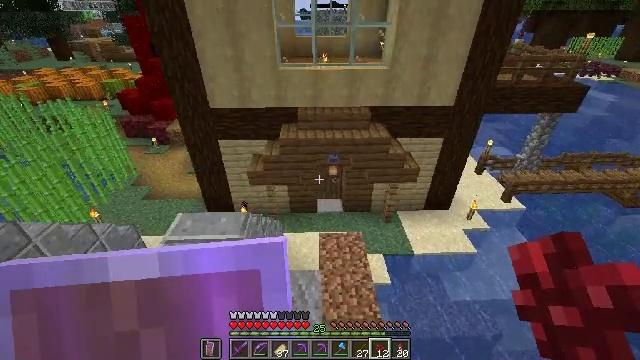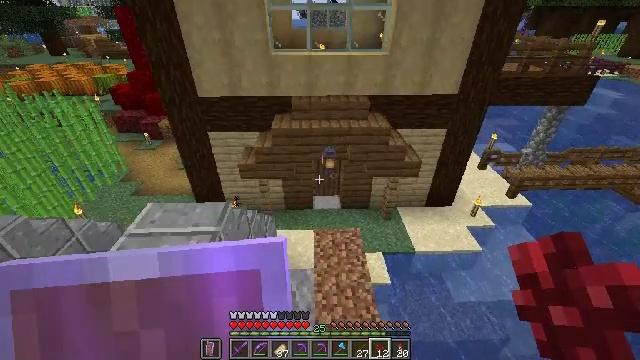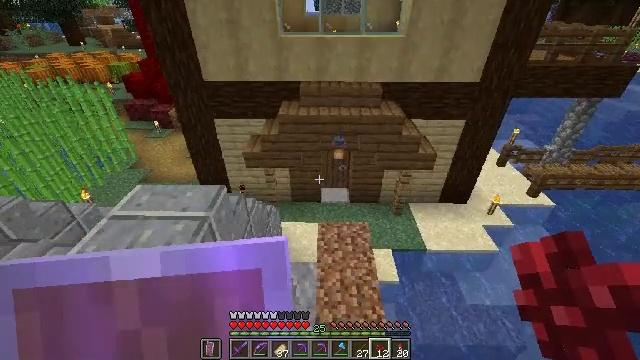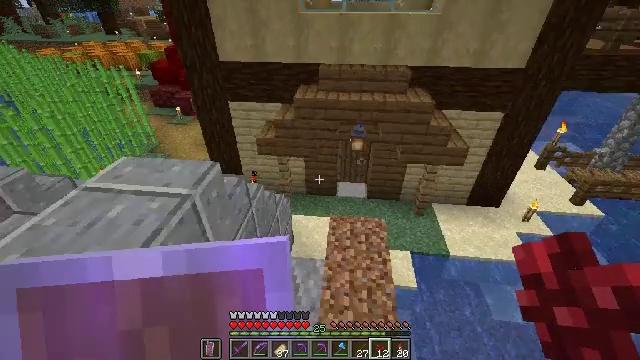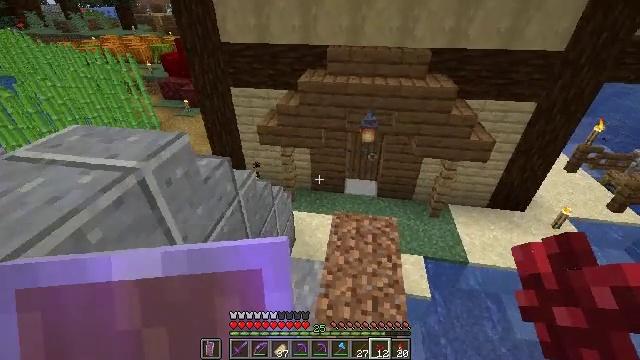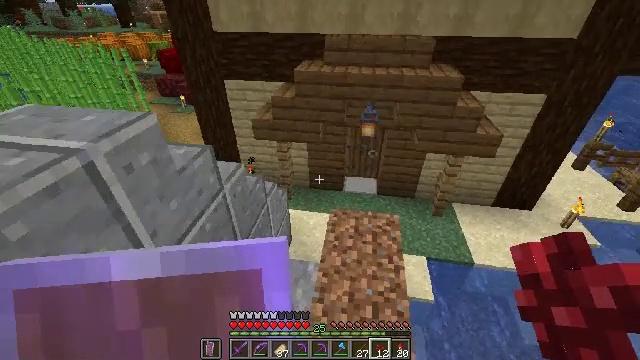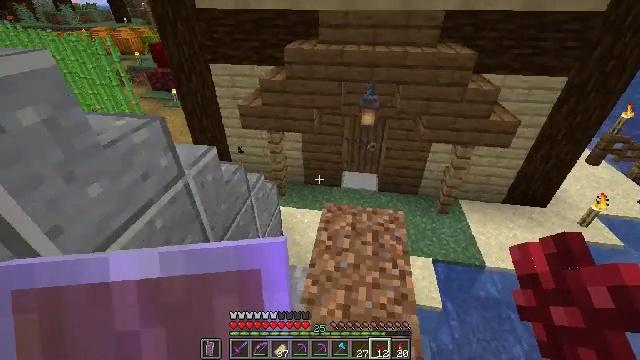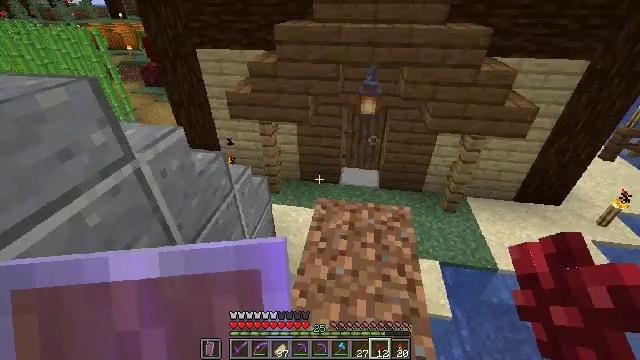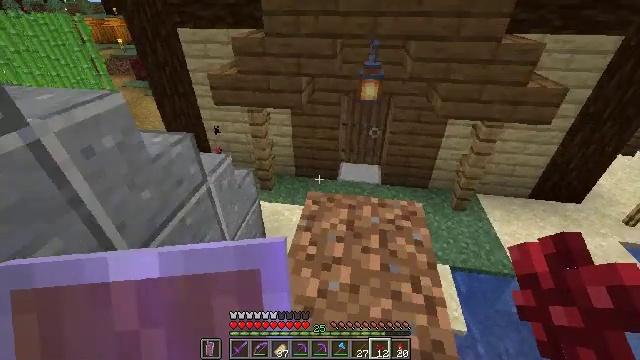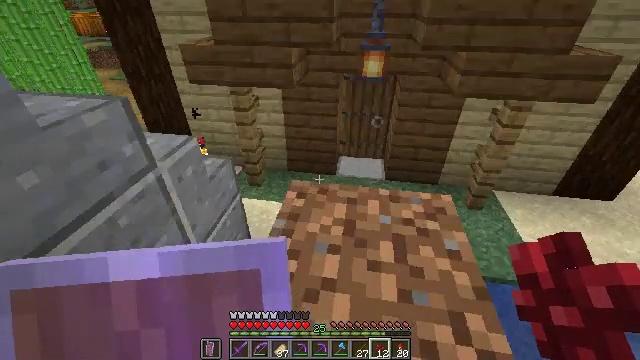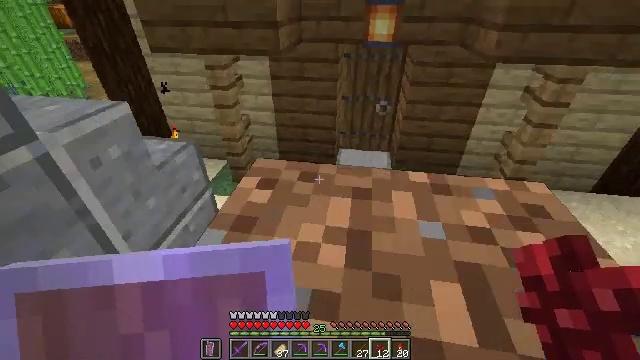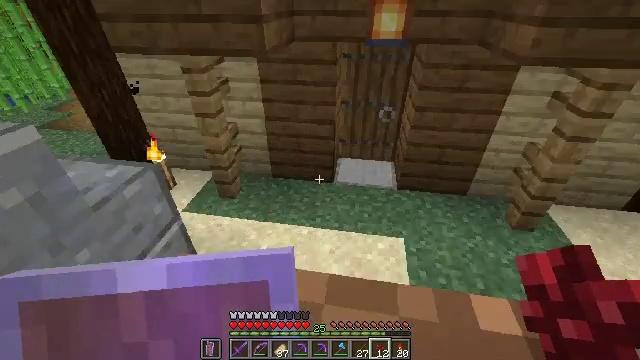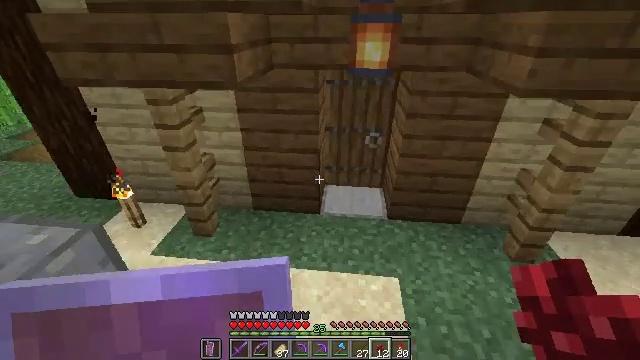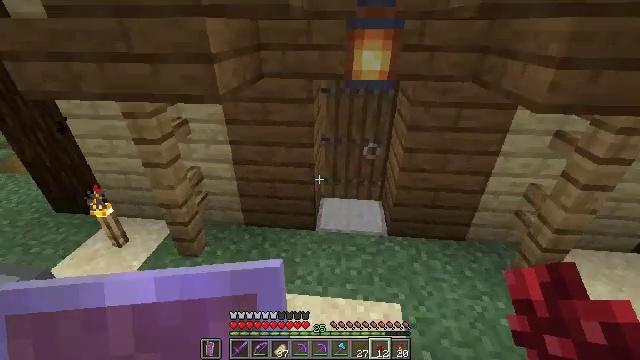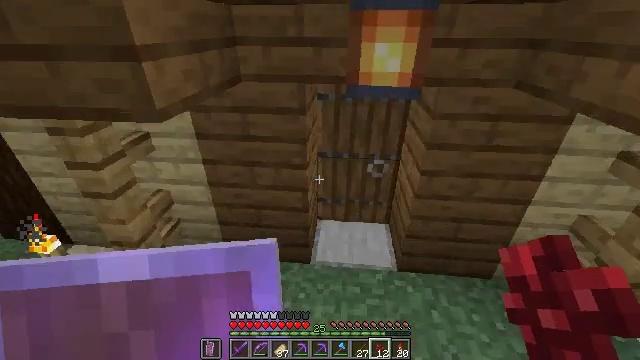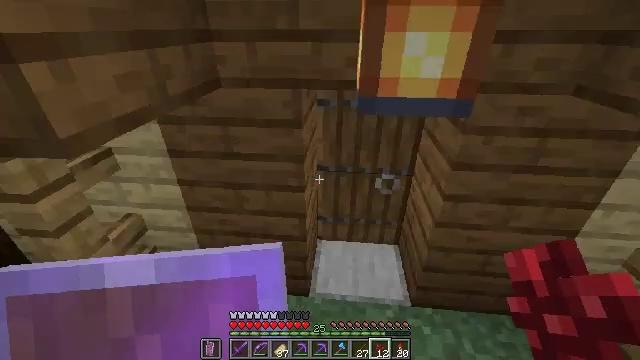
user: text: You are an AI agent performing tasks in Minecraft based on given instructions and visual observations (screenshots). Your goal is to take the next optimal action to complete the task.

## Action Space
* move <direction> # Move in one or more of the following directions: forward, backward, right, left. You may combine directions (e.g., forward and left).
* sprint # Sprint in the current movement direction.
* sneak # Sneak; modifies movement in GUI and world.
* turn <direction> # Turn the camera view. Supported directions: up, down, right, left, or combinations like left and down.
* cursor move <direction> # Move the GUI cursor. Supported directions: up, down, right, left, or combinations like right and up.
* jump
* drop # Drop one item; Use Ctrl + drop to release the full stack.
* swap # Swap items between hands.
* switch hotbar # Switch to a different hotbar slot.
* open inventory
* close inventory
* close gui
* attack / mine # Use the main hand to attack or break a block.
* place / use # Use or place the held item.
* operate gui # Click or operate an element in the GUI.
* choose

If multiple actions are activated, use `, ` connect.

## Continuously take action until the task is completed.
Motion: motion action
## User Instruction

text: Take sugarcane to craft sugar.
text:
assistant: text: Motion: no_op
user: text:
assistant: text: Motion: turn left and down
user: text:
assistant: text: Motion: turn left
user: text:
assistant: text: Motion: turn left
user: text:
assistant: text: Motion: no_op
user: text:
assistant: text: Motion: no_op
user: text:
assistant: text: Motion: no_op
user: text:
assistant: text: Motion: no_op
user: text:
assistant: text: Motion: no_op
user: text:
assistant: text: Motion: move forward
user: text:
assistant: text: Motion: move forward
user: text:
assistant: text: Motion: move forward, turn right and up
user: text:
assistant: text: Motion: move forward
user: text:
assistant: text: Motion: move forward
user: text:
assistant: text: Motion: move forward
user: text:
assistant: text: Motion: move forward
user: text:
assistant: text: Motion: move forward
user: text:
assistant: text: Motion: move forward
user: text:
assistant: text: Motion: move forward
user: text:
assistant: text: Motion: move forward
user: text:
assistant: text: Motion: move forward, turn right
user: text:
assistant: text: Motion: move forward, turn right
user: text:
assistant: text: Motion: move forward and move right, turn right
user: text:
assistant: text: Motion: move forward and move right
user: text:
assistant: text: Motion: move forward and move right
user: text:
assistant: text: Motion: move forward
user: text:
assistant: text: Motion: move forward
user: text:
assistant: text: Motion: move forward
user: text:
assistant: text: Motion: move forward
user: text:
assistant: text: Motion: move forward, turn up